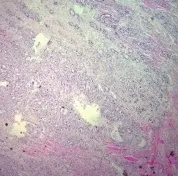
Histopathologic findings of the hypermetabolic tumoral mass in the right chin, involving muscular and bone structures. Fibrocollagenous and skeletal muscle tissue are infiltrated by proliferating atypical neoplastic cells showing glandular differentiation. (A, B): Fibrocollagenous and muscular tissues infiltrated by atypical cells, glandular structures as well as inflammatory cells.
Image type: pathology (h&e)